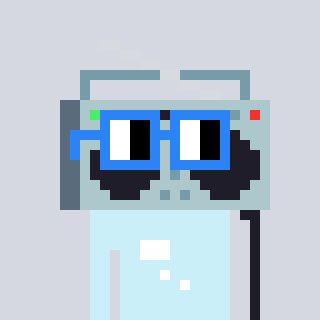
a pixel art character with square blue glasses, a boombox-shaped head and a cold-colored body on a cool background